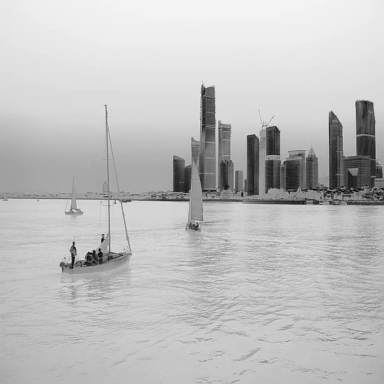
There are four sailboats in the infrared image.